Chest X-ray:
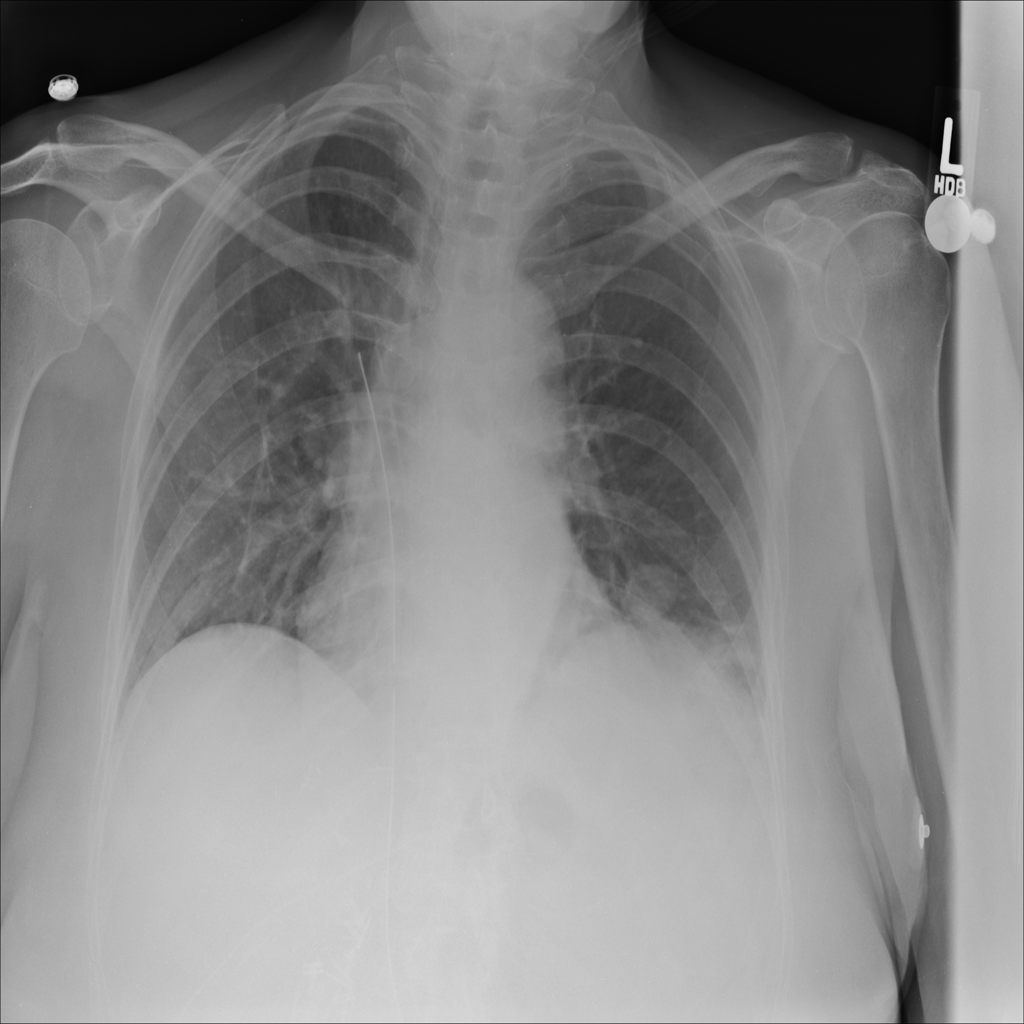
Findings: Nodule, Consolidation, Effusion
No abnormal finding: no